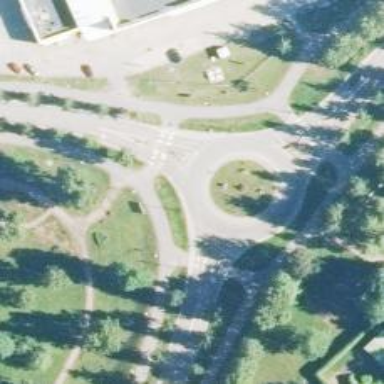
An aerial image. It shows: Pedestrian crossing with zebra markings on the footway.